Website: home-depot
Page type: address-validator
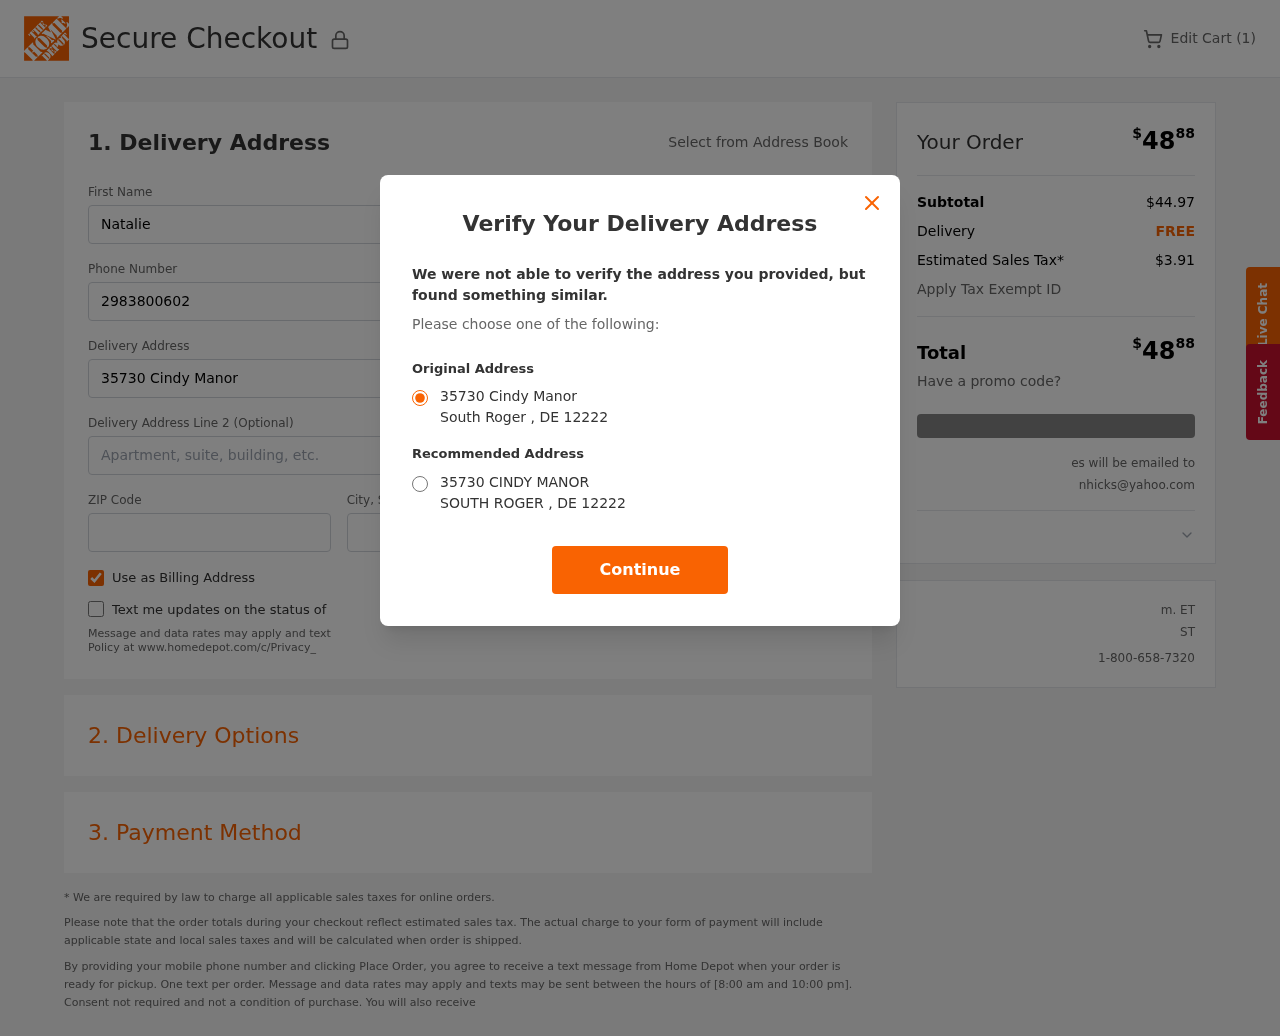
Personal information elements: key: PII_CITY
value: South Roger
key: PII_EMAIL
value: nhicks@yahoo.com
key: PII_POSTCODE
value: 12222
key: PII_STATE_ABBR
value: DE
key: PII_STREET
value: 35730 Cindy Manor
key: PII_FIRSTNAME
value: Natalie
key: PII_LASTNAME
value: Hicks
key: PII_PHONE
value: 2983800602
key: PII_CITY_STATE
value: South Roger, DE
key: PII_STREET_ALT
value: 35730 CINDY MANOR
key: PII_CITY_ALT
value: SOUTH ROGER
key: PII_POSTCODE_FULL
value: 12222
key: PII_POSTCODE_NUMERIC
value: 12222
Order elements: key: ORDER_NUM_ITEMS
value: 1
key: ORDER_TOTAL
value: $4888
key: ORDER_SUBTOTAL
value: $44.97
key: ORDER_SHIPPING_COST
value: FREE
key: ORDER_TAX
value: $3.91